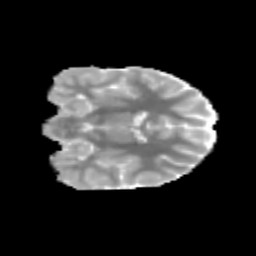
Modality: MD
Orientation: coronal
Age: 10
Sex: male
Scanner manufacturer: siemens
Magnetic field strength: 3 T
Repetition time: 3.8 s
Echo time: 0.07 s